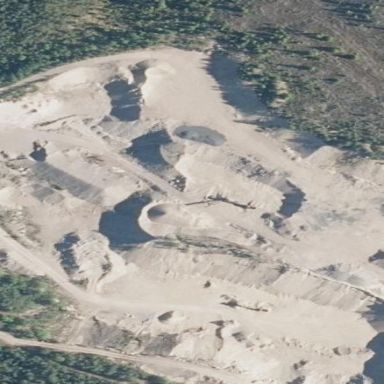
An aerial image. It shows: Quarry with gravel as the main resource.